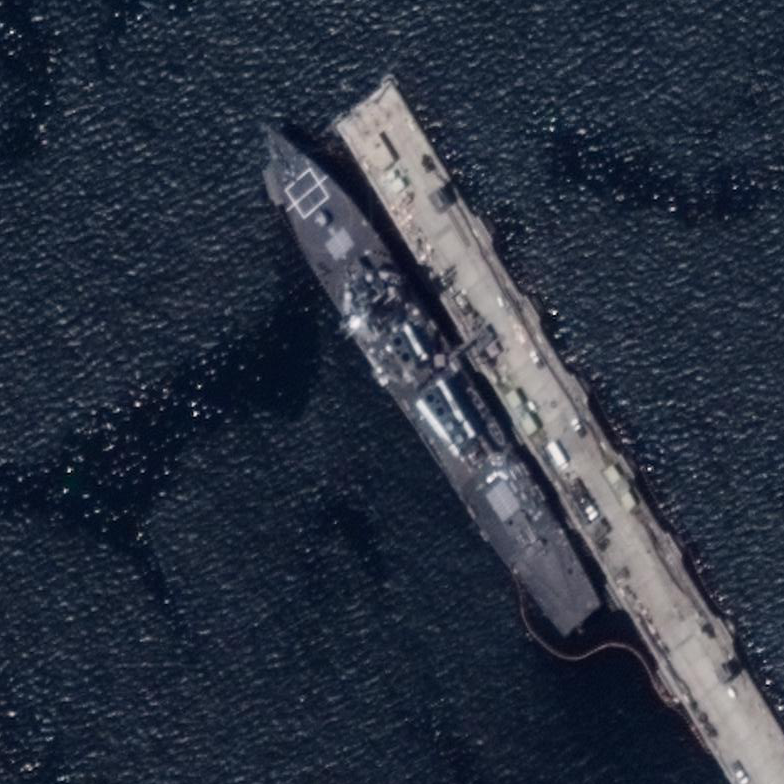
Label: destroyer